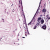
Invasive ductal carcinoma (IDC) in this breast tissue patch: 0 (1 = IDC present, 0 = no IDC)